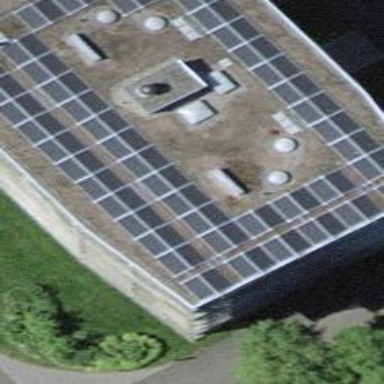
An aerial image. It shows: Solar power generator with photovoltaic panels.